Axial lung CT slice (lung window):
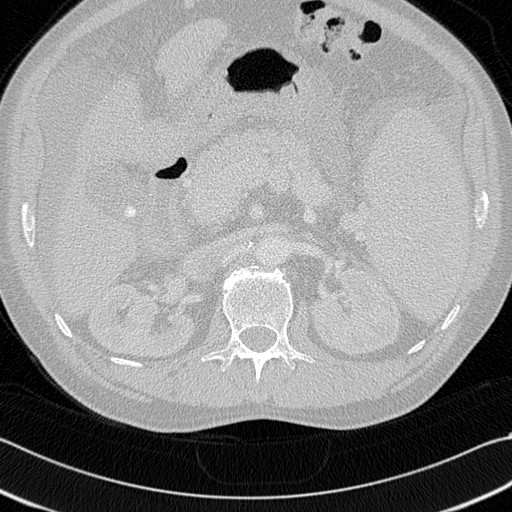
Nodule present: no